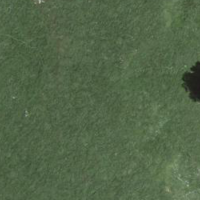
EUNIS habitat code: 23
Species observed at this site:
Primula veris